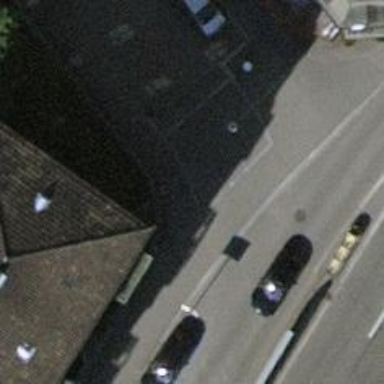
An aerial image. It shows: Unmarked crossing with traffic calming table.